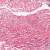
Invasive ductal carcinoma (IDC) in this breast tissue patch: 0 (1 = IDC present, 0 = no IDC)